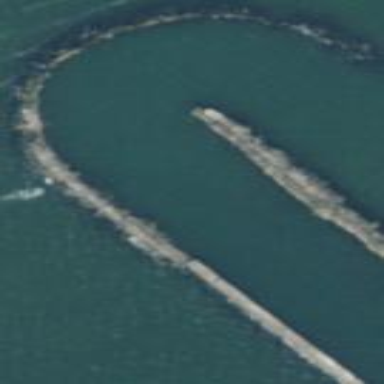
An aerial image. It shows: Breakwater structure.